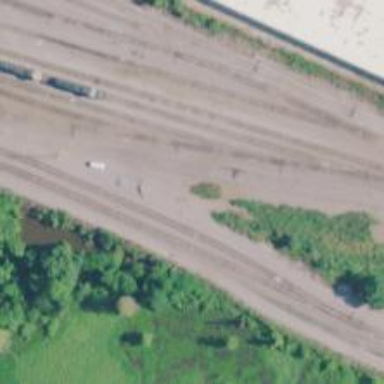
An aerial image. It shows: Railway yard.